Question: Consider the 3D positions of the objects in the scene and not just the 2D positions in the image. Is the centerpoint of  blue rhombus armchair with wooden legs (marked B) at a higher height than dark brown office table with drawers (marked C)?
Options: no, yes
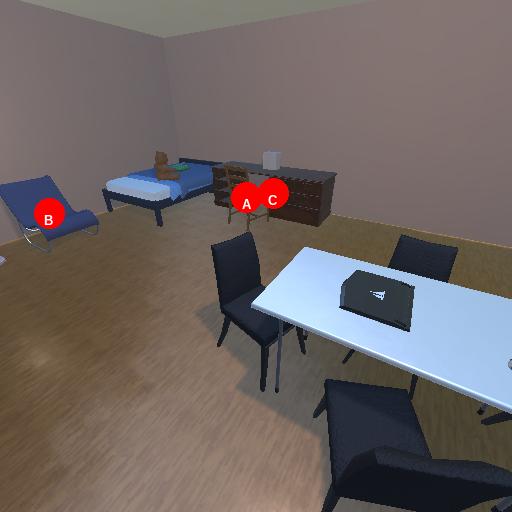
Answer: no